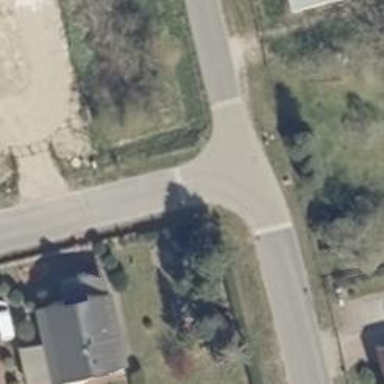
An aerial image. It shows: Traffic calming hump on the road.